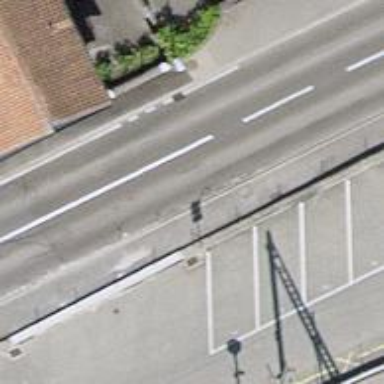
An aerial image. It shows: Primary highway with asphalt surface and sidewalk.